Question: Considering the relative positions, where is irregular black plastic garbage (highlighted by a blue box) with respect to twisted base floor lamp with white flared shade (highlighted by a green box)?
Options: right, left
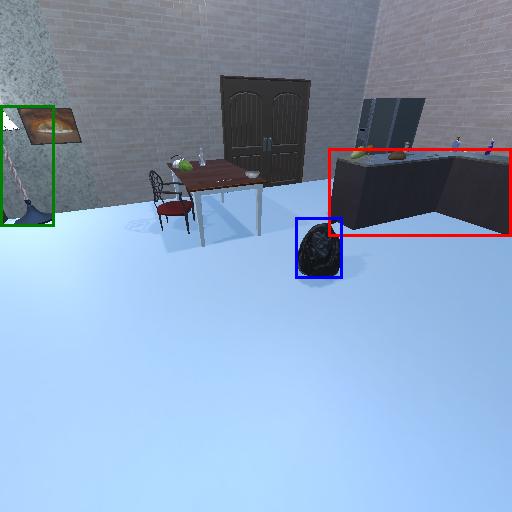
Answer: right